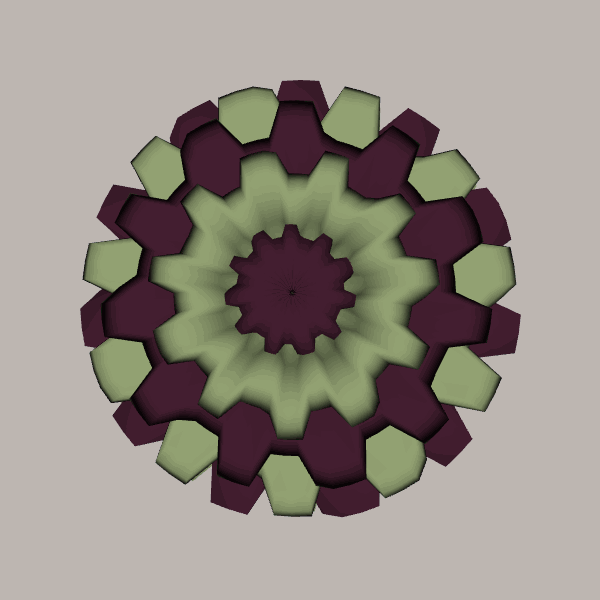
Background: light